Question: I am running load through my java program and analyzing memory consumption through jconsole and top command.
"uname -a" machine on which i am working is :
SunOS 5.10 Generic_142909-17 sun4v sparc sun4v
My issue is that if i see memory consumption through top command then RES mem increases when load is running,which is fine but it does not come down when i stop the load.
If GC occurs then also RES mem does not come down.Opposite to that in Jconsole, I can see that mem consumption comes down when GC occurs.
TOP OUTPUT :
PID USERNAME LWP PRI NICE SIZE STATE TIME CPU COMMAND
16959 aconyx 836 59 0 7559M sleep 61:27 0.04% java
JConsole Output :

At same point in time jconsole showing 384 MB used and top RES showing 3696 MB used.
Any pointers why top RES memory does not come down like visible in jconsole.
Thanks in advance.
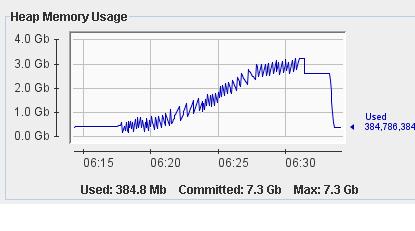
Answer: The importat bit to know is that the java GC doesn't free the memory to the OS, it just frees it so it can be reused by the JVM.